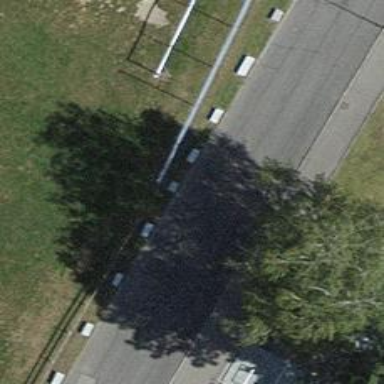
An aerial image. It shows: Fence with chain link type.